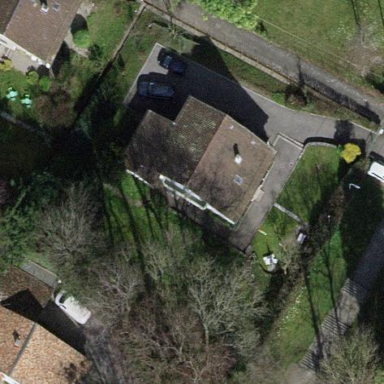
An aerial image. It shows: Garden enclosed by fence.